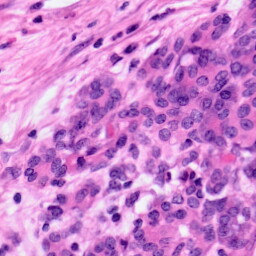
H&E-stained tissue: Pancreatic